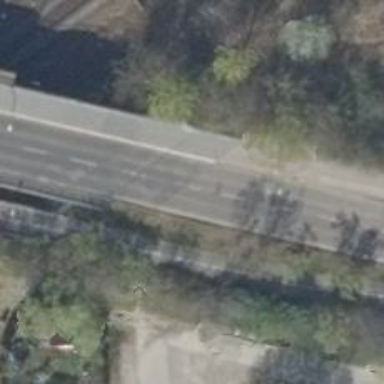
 passing over bridge with sidewalks on both sides."